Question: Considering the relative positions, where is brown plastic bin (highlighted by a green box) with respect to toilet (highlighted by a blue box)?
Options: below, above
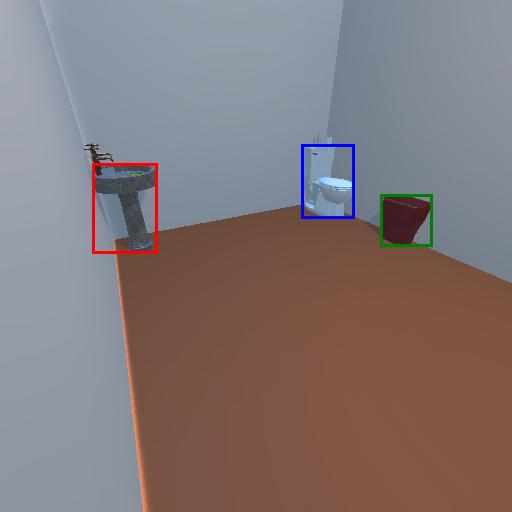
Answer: below